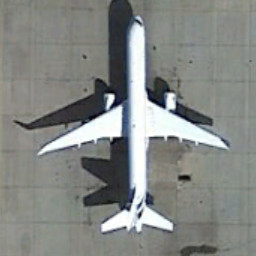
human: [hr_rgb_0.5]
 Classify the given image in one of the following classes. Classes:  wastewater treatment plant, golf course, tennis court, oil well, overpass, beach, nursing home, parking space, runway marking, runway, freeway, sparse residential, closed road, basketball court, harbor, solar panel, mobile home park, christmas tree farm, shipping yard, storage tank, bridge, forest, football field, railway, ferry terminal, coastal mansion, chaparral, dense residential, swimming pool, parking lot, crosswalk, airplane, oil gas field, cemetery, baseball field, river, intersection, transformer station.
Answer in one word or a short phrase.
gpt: airplane